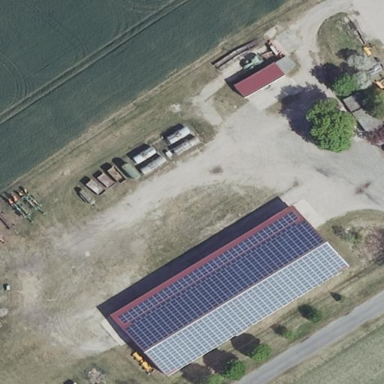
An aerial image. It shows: Farm auxiliary building.